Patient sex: M
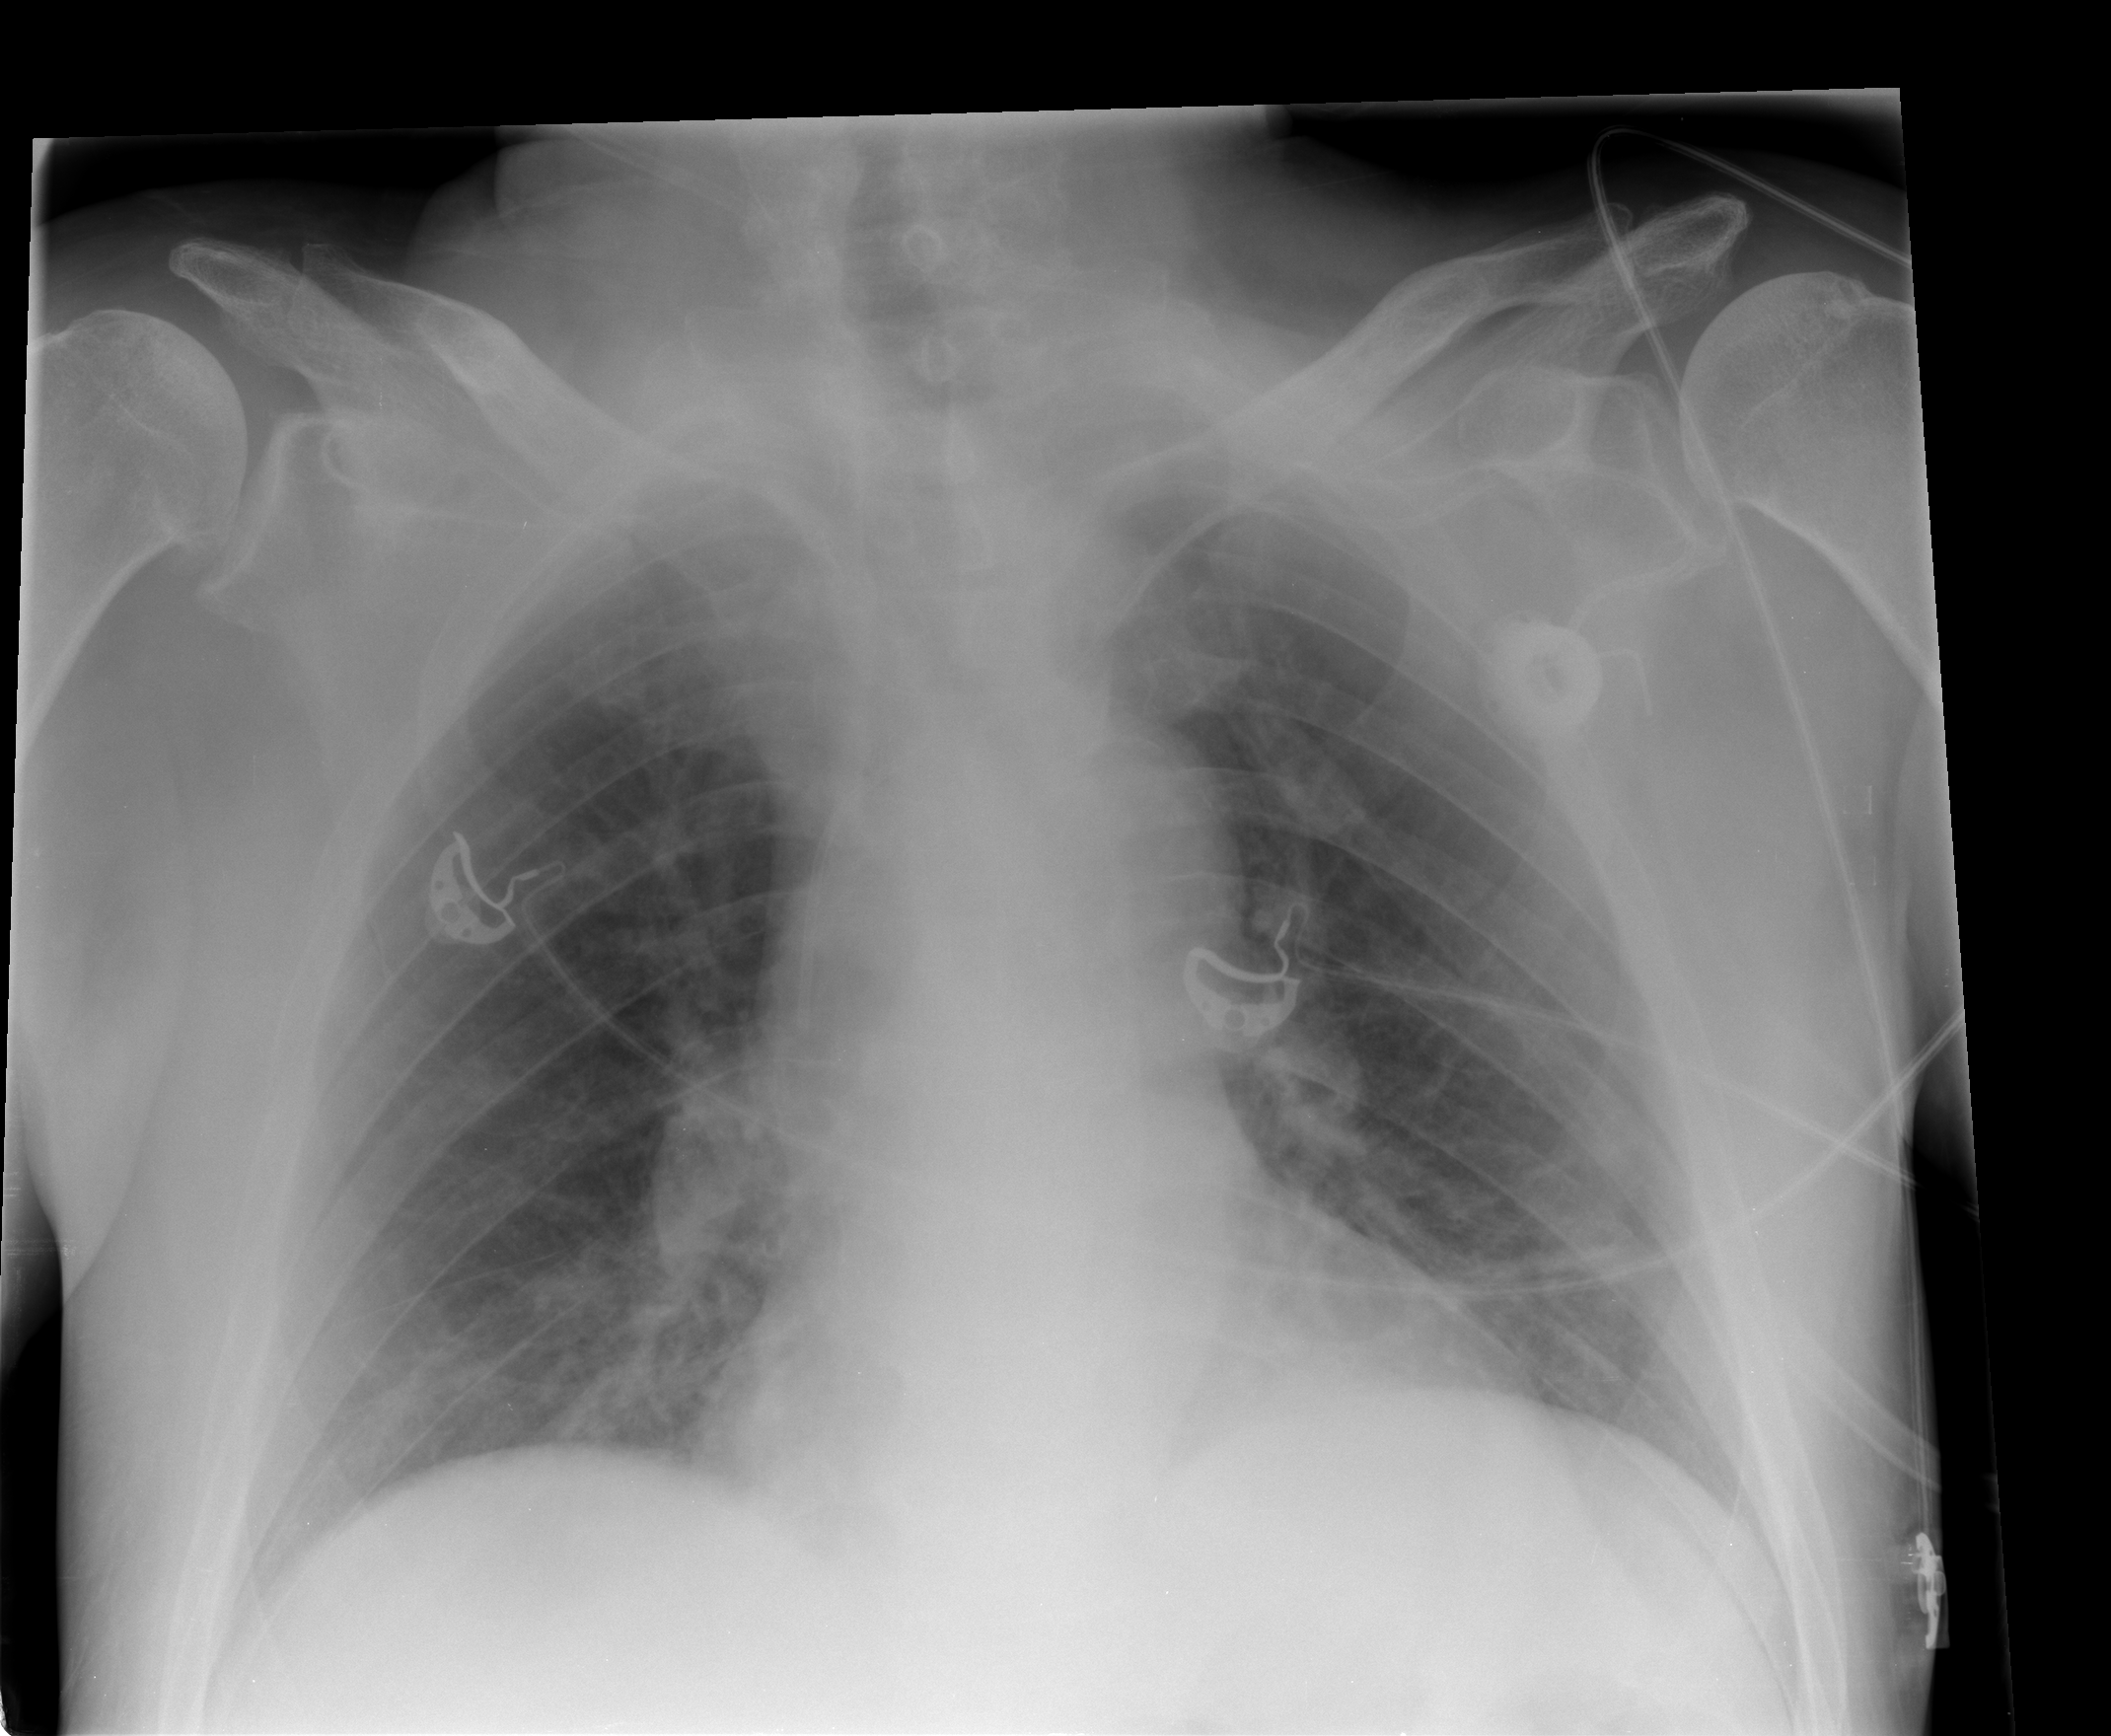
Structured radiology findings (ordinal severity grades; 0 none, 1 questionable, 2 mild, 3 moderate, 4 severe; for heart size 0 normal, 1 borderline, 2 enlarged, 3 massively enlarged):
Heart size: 0
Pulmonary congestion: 0
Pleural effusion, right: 0
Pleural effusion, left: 0
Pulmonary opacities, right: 0
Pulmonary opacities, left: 0
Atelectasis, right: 2
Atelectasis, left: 0